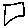
Label: square